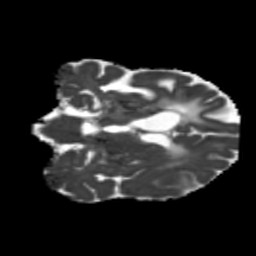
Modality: MD
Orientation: coronal
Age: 46
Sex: male
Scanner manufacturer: siemens
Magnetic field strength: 3 T
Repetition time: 5.25 s
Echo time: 0.08 s